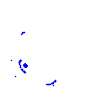
Particle: kaon